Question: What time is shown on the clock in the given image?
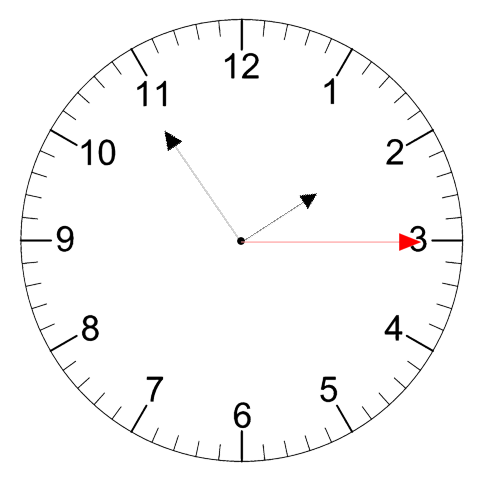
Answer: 01:54:15